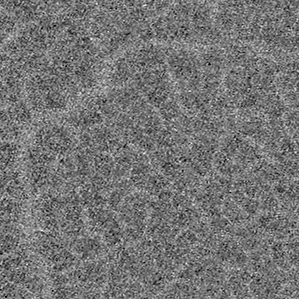
Label: frost